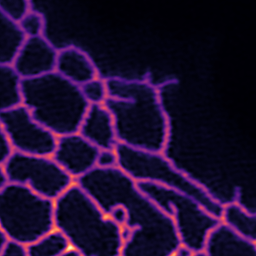
Label: Super-resolution ER image